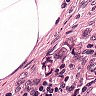
Metastatic tissue present: yes